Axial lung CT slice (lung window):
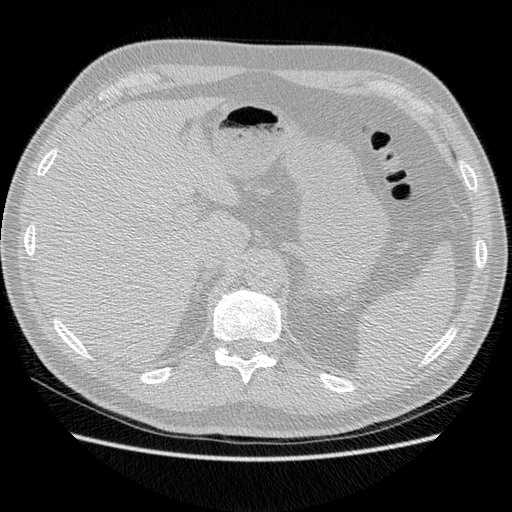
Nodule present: no